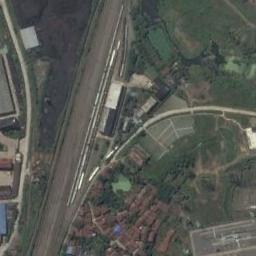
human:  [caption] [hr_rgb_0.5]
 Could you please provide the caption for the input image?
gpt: The railway has a residential area on one side of the railway .

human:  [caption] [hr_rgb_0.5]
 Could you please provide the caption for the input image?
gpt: The railway is next to the farmland and some houses .

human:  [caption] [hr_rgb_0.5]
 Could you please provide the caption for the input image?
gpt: There are many buildings and trees beside the railway .

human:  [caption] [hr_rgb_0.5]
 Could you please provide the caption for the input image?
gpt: Both sides of the railway are neat trees .

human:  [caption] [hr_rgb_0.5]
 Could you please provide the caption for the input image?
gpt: There are some green trees and brown buildings beside the railway .